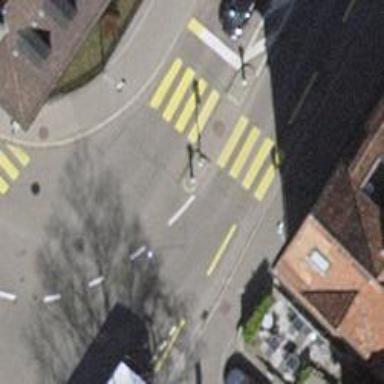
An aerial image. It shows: Road crossing with traffic signals and pedestrian island.